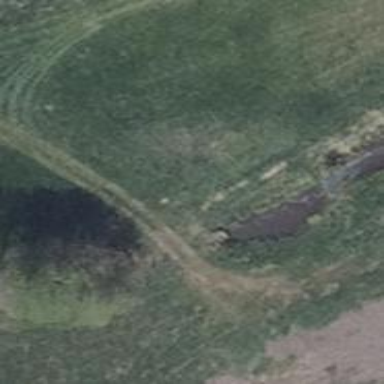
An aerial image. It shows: Culvert tunnel.